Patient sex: F
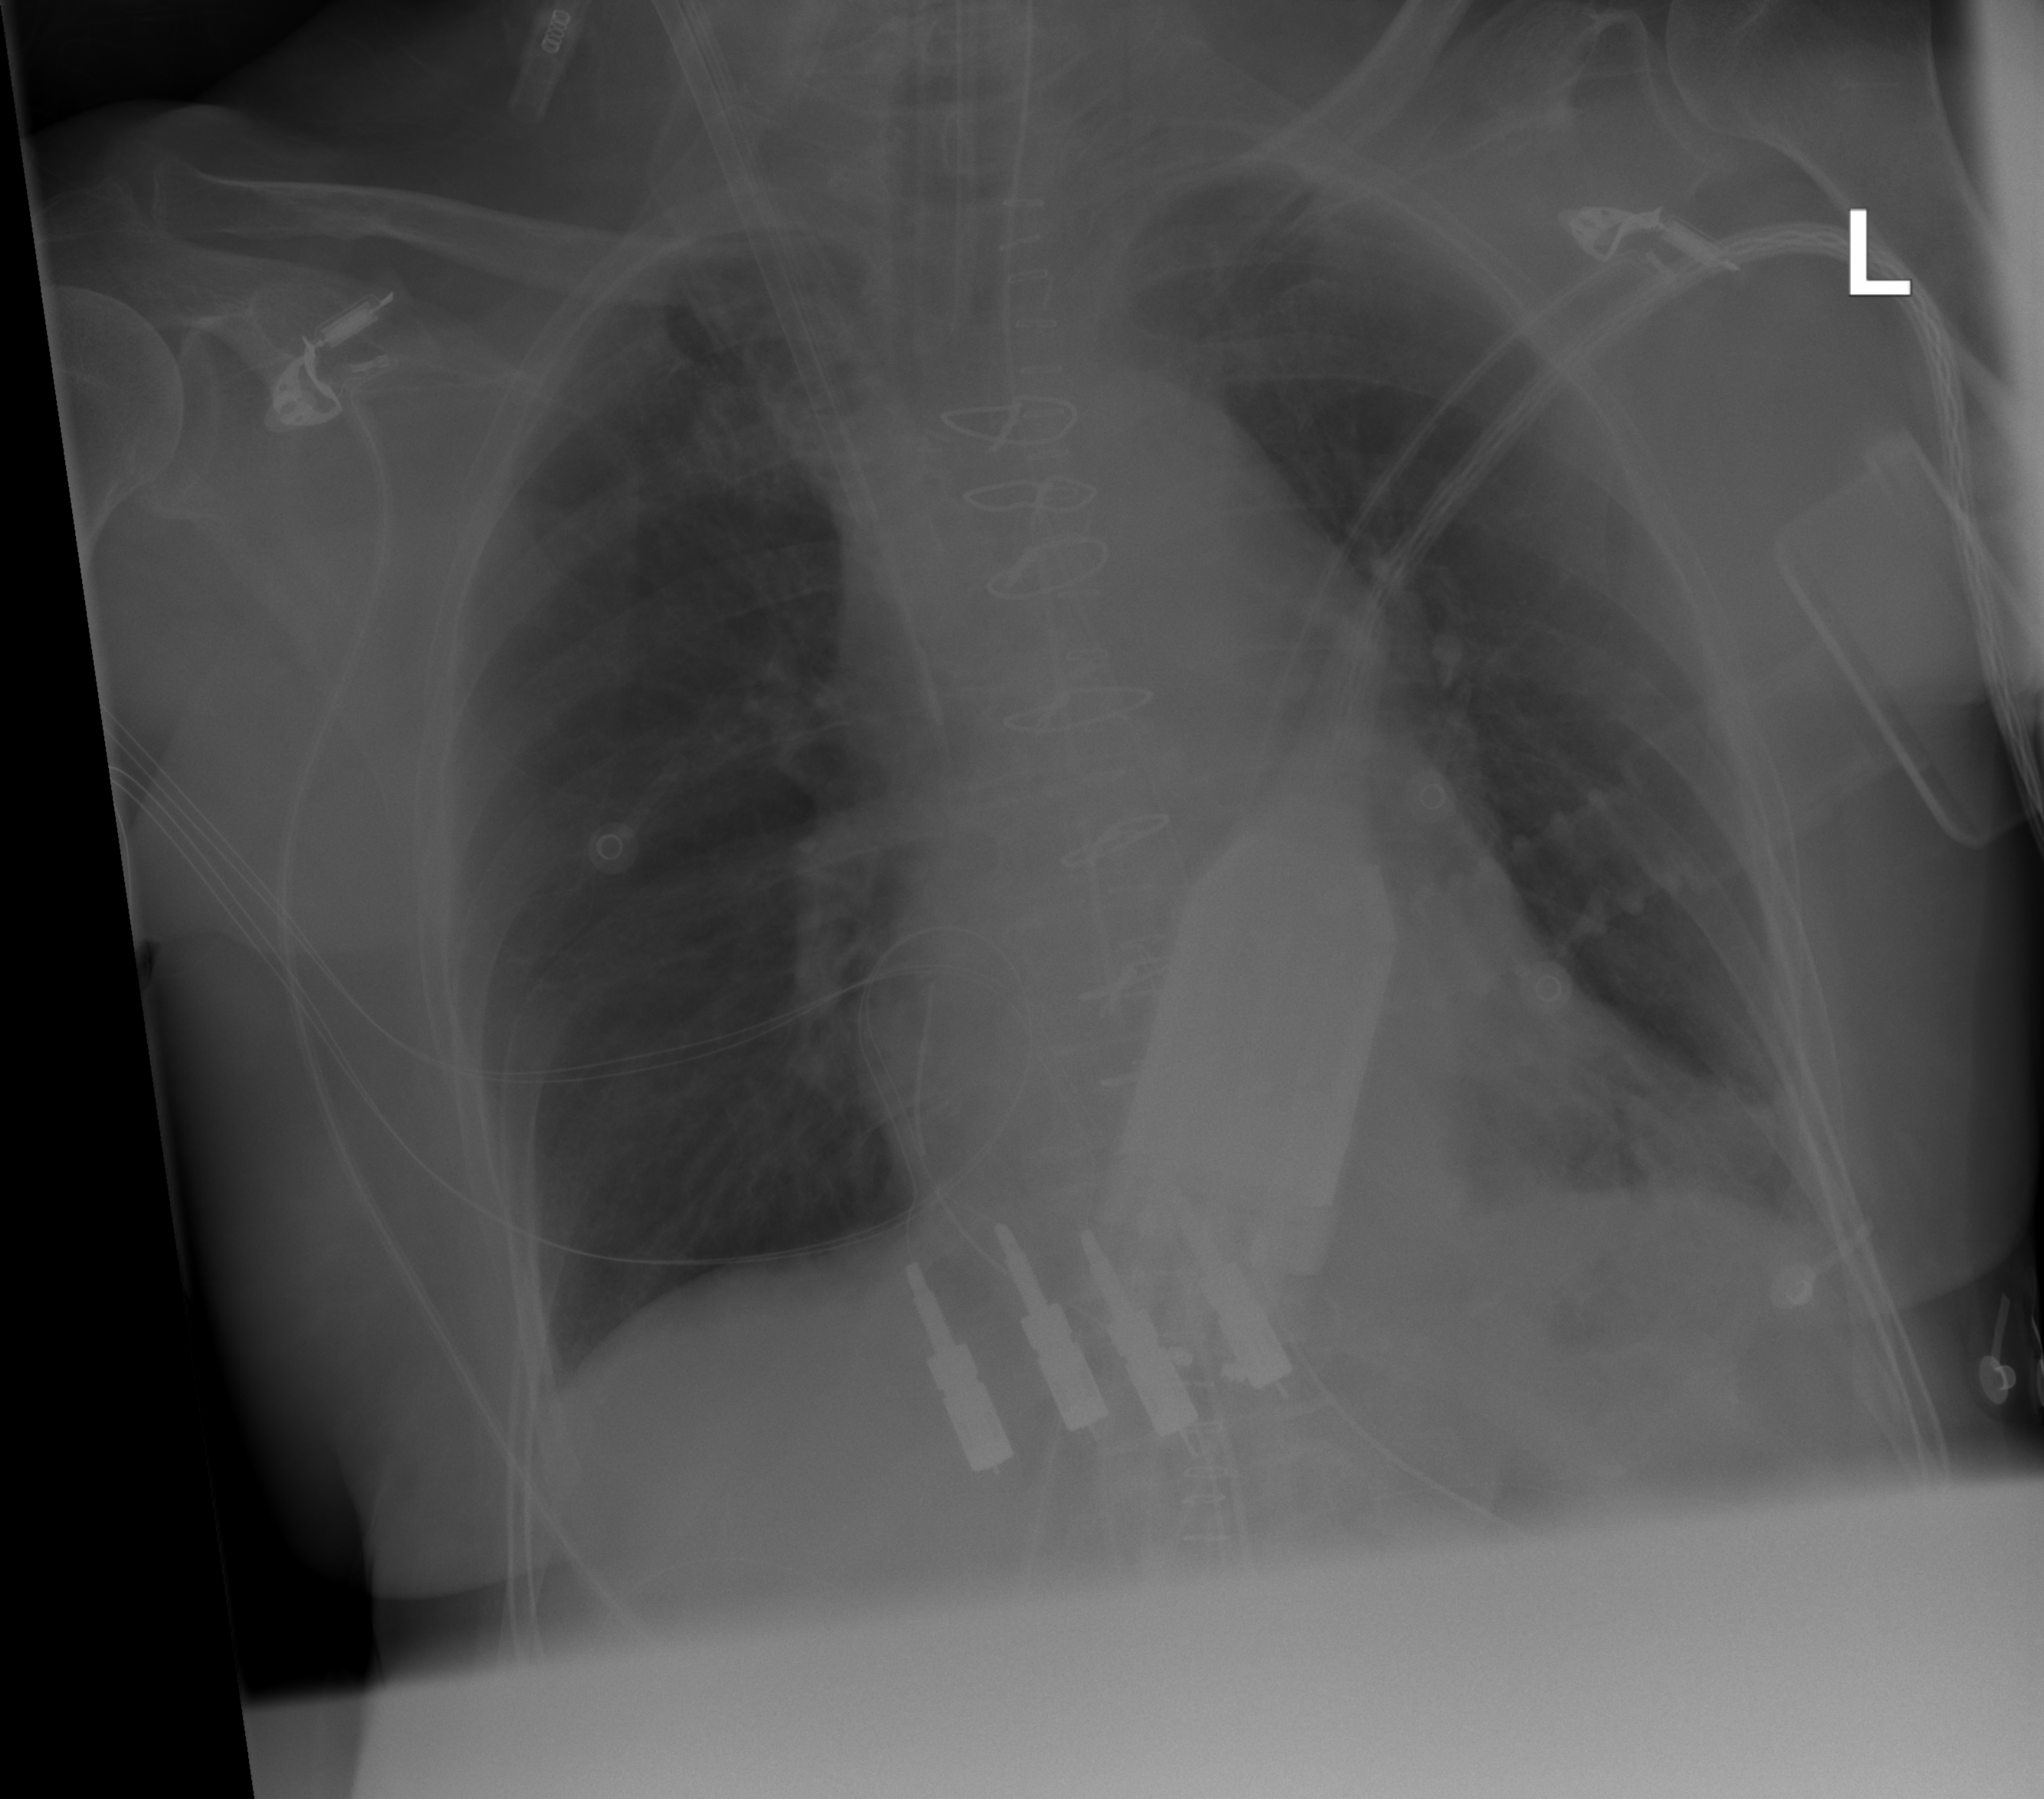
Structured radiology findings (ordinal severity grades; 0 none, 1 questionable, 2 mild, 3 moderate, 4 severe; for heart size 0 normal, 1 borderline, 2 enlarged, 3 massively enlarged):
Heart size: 0
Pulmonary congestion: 0
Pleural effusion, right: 0
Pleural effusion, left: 0
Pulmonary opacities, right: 0
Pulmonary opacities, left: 0
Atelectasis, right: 0
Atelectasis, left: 2